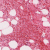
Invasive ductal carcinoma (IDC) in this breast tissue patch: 0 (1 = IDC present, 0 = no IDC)